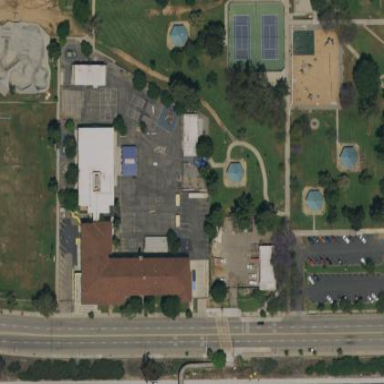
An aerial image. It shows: School.